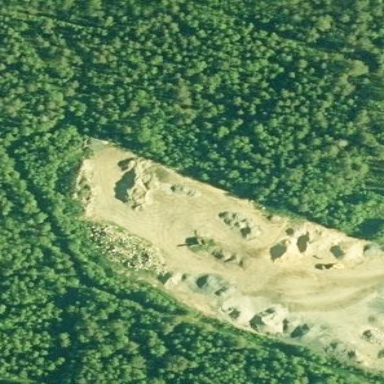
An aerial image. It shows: Quarry area.